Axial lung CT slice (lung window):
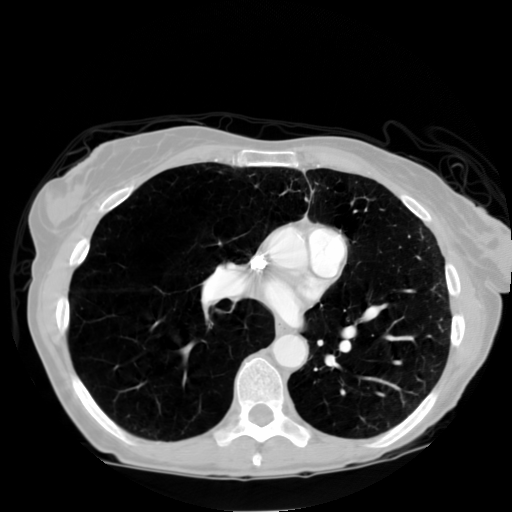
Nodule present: no